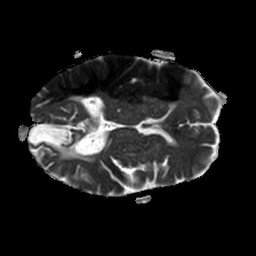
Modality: ADC
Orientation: axial
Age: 62
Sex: female
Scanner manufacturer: philips
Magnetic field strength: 1.5 T
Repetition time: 3.412 s
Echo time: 0.06922 s